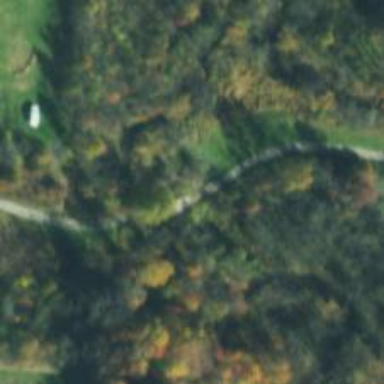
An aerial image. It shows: Driveway that functions as bridge.